Field crop: maize
Growth stage: 2
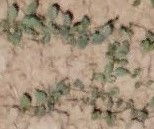
Species: convolvulus